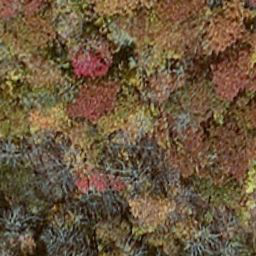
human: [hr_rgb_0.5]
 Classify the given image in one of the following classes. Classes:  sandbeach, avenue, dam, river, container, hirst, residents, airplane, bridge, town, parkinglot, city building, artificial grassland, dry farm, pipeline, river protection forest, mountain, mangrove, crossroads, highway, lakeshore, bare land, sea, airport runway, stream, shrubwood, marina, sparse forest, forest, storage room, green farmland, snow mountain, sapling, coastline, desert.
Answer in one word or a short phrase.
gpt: mangrove